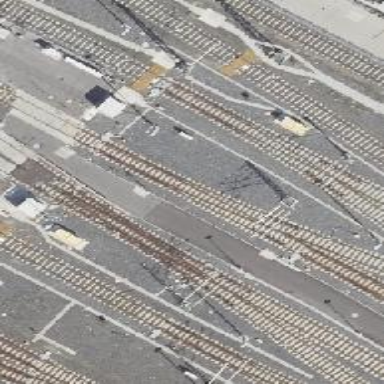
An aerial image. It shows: Railway switch.